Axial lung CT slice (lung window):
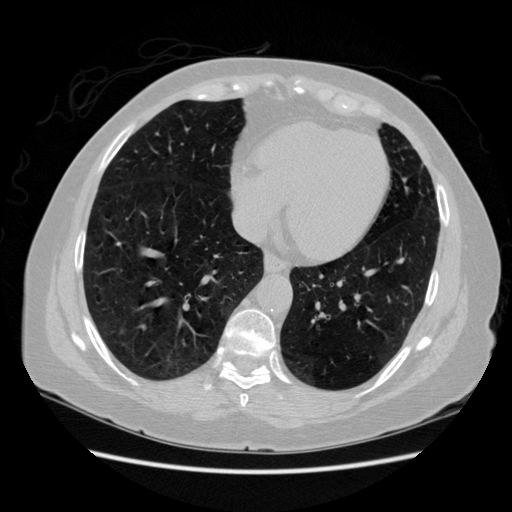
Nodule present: no